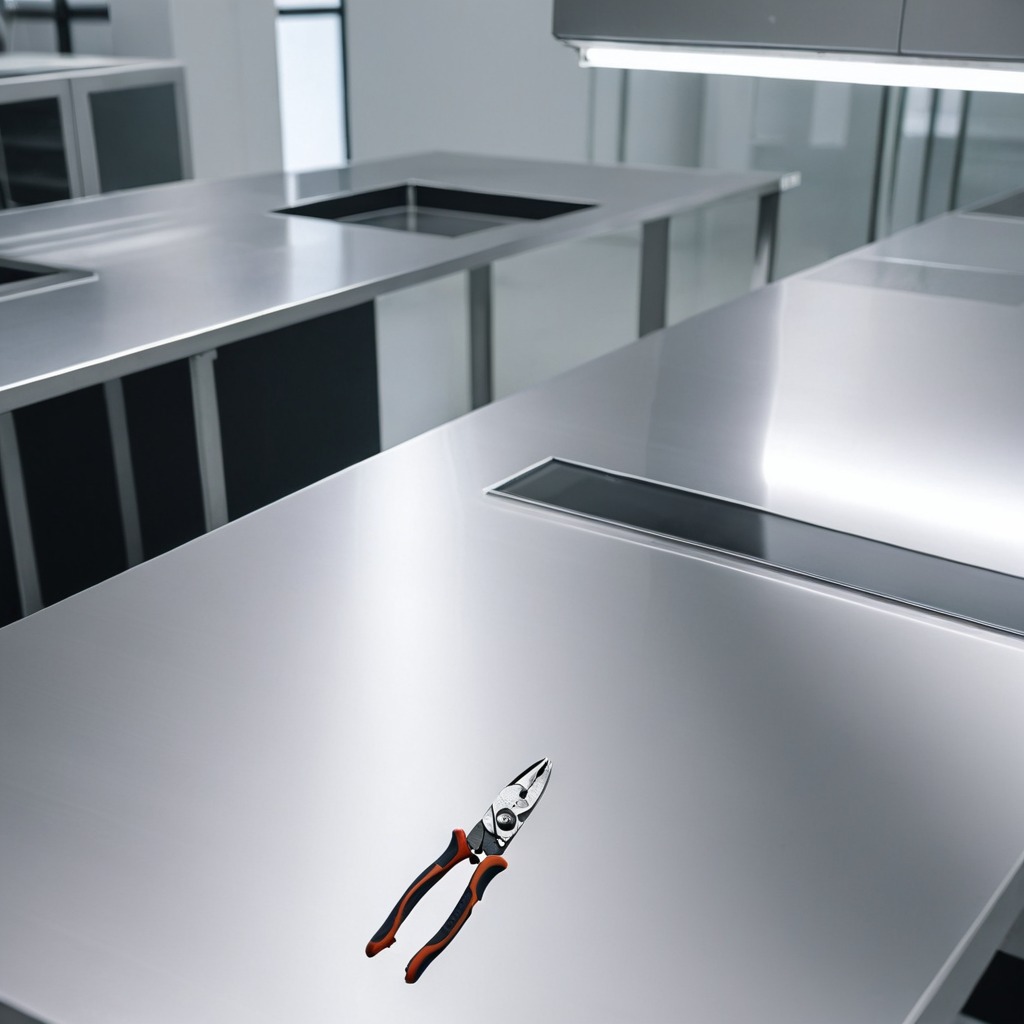
A plier is lying on the stainless steel table in a high-end prototyping lab.